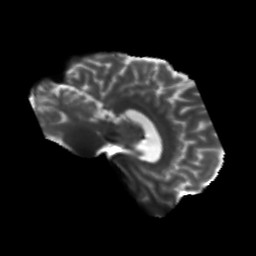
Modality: T2w
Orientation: sagittal
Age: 63
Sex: male
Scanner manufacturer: siemens
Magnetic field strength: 3 T
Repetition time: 5.25 s
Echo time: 0.08 s